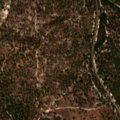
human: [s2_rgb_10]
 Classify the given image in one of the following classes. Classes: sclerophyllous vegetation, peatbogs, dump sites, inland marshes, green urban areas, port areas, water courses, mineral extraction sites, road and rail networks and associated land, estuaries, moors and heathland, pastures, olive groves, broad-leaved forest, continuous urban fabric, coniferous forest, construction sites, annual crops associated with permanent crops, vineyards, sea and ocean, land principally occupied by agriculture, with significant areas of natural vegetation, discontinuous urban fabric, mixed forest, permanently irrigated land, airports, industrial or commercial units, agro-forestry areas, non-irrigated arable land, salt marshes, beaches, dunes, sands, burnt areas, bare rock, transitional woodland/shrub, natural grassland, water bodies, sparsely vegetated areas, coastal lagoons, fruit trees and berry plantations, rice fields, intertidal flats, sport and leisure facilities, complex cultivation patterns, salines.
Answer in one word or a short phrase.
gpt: broad-leaved forest, coniferous forest, mixed forest